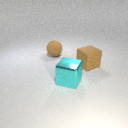
large cyan metal cube to the right of large brown rubber sphere